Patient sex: M
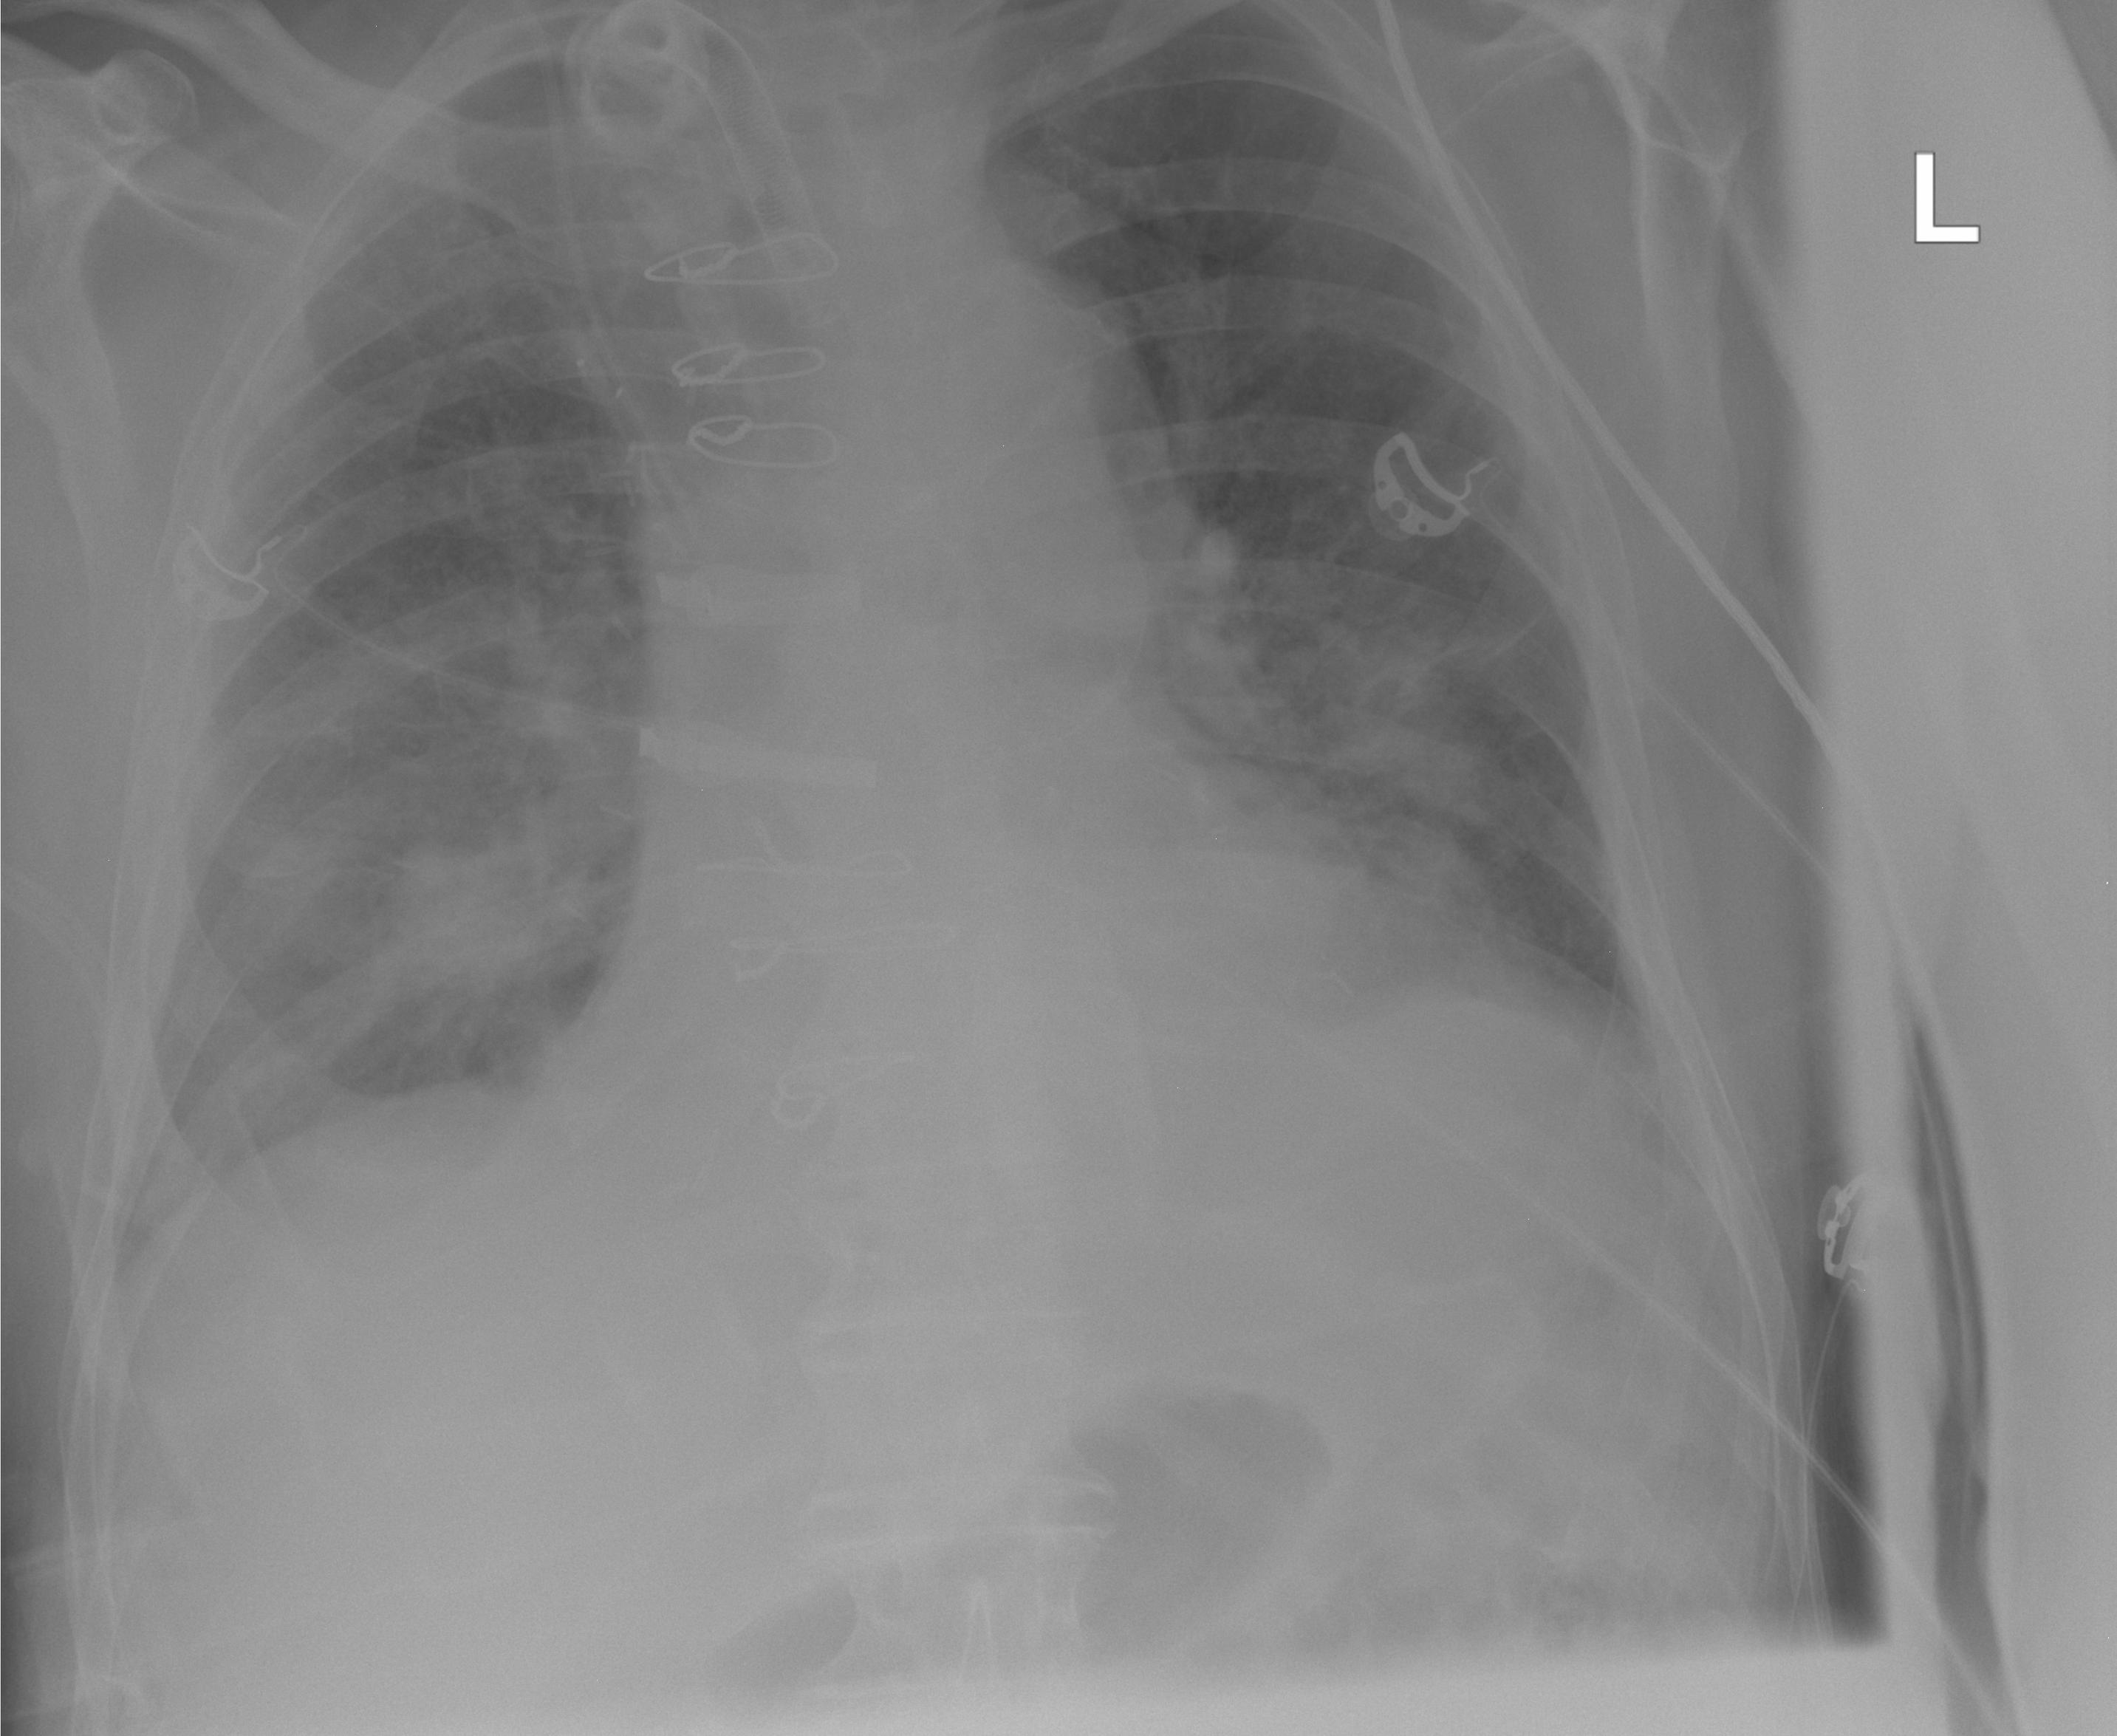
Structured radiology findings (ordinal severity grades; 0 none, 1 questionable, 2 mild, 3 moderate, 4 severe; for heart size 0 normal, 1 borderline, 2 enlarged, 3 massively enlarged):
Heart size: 2
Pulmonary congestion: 0
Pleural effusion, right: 0
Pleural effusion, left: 0
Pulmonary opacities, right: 1
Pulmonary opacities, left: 1
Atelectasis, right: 2
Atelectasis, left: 2